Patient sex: F
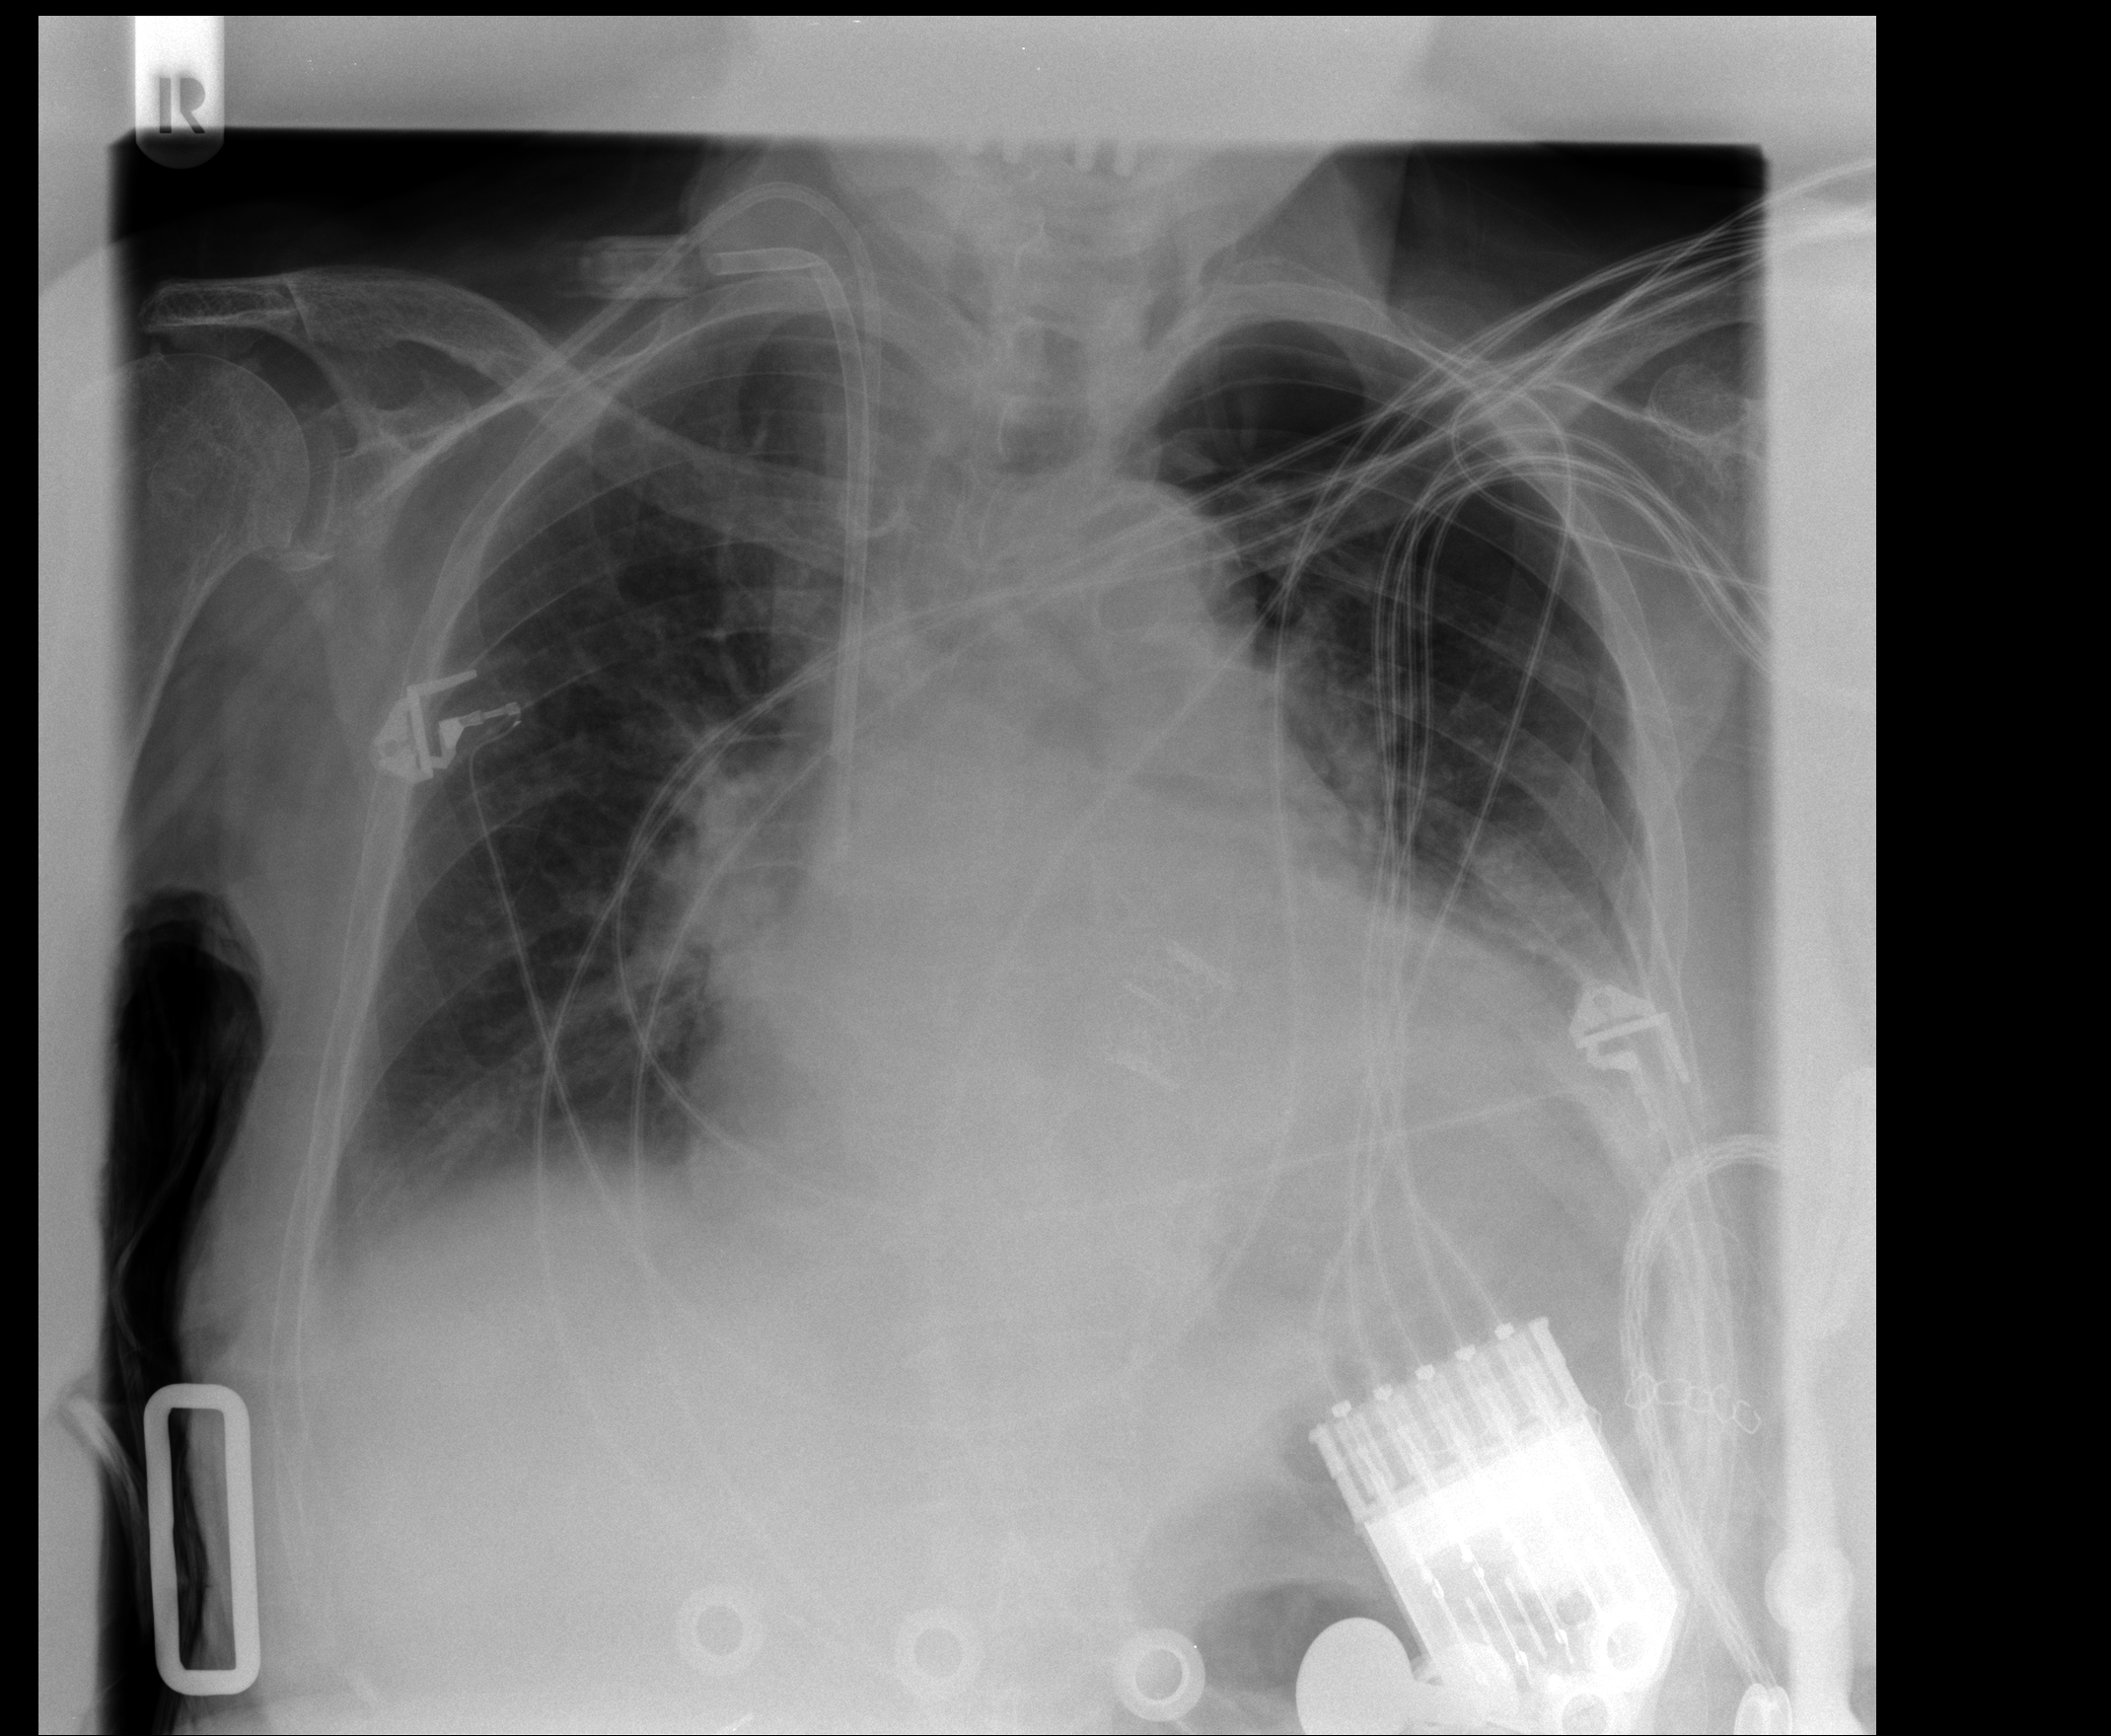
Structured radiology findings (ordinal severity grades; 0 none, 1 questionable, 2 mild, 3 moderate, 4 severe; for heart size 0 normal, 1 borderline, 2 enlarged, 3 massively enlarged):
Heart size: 2
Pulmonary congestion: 0
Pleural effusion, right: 1
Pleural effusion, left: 2
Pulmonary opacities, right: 0
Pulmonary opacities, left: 0
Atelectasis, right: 2
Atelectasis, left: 2